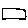
Label: square